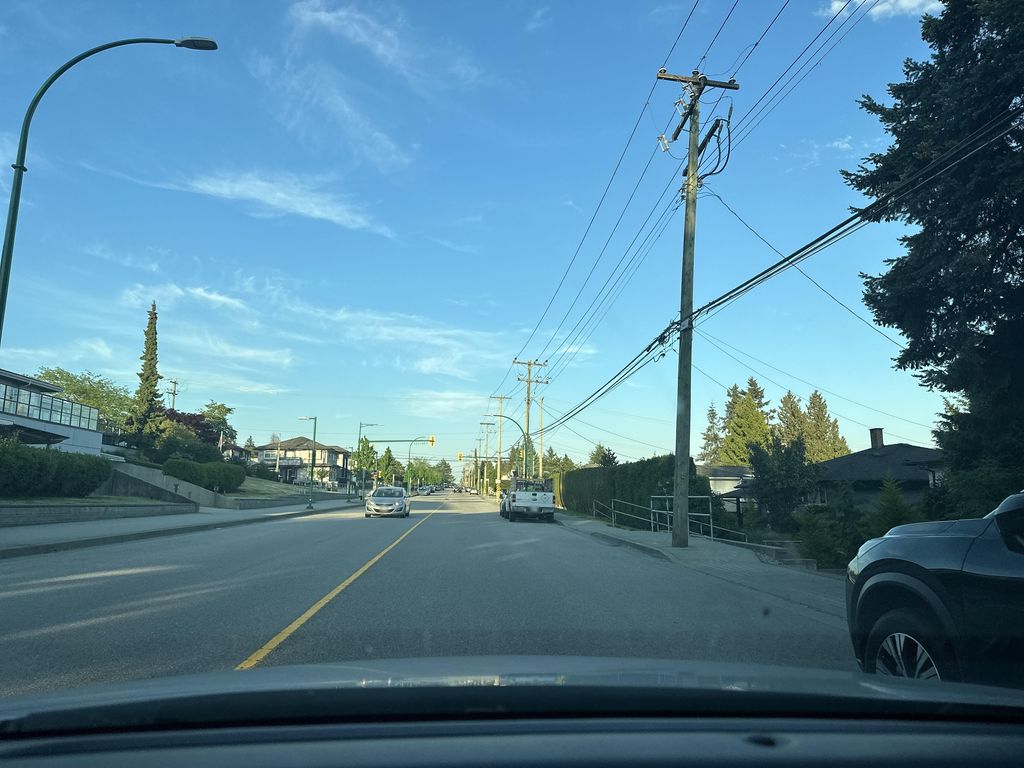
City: vancouver